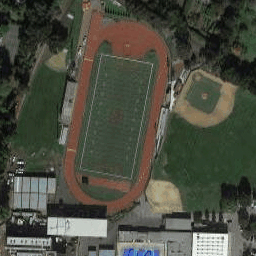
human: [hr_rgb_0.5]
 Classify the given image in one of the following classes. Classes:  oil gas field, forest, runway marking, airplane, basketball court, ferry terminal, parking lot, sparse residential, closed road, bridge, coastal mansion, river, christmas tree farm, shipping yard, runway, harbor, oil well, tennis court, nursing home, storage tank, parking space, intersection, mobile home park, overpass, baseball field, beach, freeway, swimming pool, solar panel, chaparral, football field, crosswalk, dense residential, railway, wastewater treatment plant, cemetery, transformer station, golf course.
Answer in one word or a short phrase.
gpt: football field